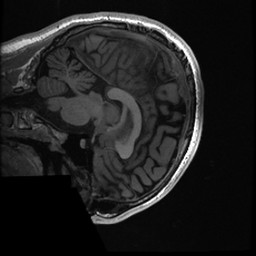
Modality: T1w
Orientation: sagittal
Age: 22
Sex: male